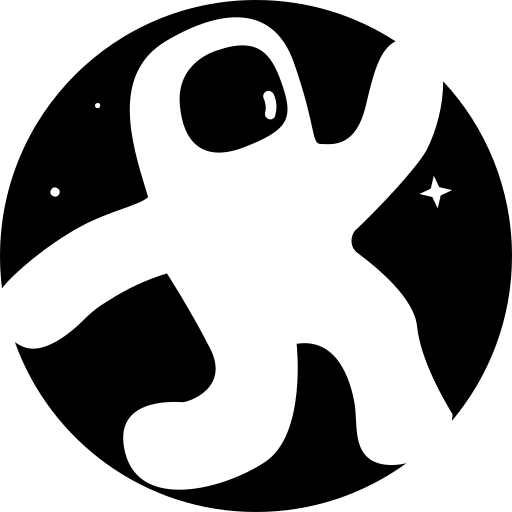
Tags: icon, FontAwesome, fa-icon, brand, odysee